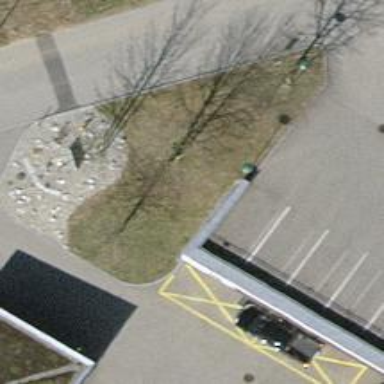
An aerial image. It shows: Urban area featuring tree as natural element.